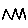
Label: zigzag